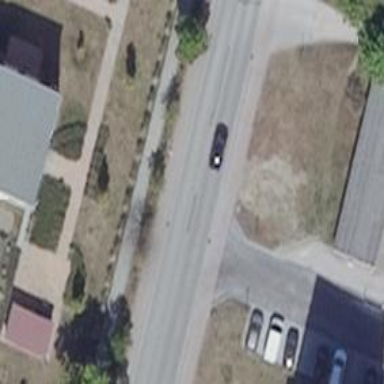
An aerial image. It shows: Tertiary road with cycle track.